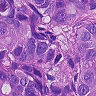
Metastatic tissue present: yes